Question: I just started experimenting with submitting webforms through mechanize. On <URL>:
'''
<<SNIP>>
<SelectControl(MODS=[*--- none selected ---])>
<IgnoreControl(add_MODS=<None>)>
<SelectControl(MASTER_MODS=[])>
<SelectControl(IT_MODS=[*--- none selected ---])>
<IgnoreControl(remove_IT_MODS=<None>)>
<IgnoreControl(add_IT_MODS=<None>)>
<<SNIP>>
'''
So I want to add to '<SelectControl(MODS=[*--- none selected ---])>' and '<SelectControl(IT_MODS=[*--- none selected ---])>'. However, when I try to add an item directly with
'''
br.form[ 'MODS'] = ['Acetyl (N-term)']
'''
I get 'mechanize._form.ItemNotFoundError: insufficient items with name 'Acetyl (N-term)''
And when I try
'''
br.form[ 'add_MODS'] = 'Acetyl (N-term)'
'''
I get 'ValueError: control 'add_MODS' is ignored, hence read-only'.
How can I add items to 'MODS' and 'IT_MODS'?
---

Code:
'''
from mechanize import Browser, _http
br = Browser()
br.set_handle_robots(False)
br.addheaders = [('User-agent', 'Mozilla/5.0 (X11; U; Linux i686; en-US; rv:1.9.0.1) Gecko/<PHONE> Fedora/3.0.1-1.fc9 Firefox/3.0.1')]
url = "http://www.matrixscience.com/cgi/search_form.pl?FORMVER=2&SEARCH=MIS"
br.select_form( 'mainSearch' )
br.open(url)
print br.form
'''
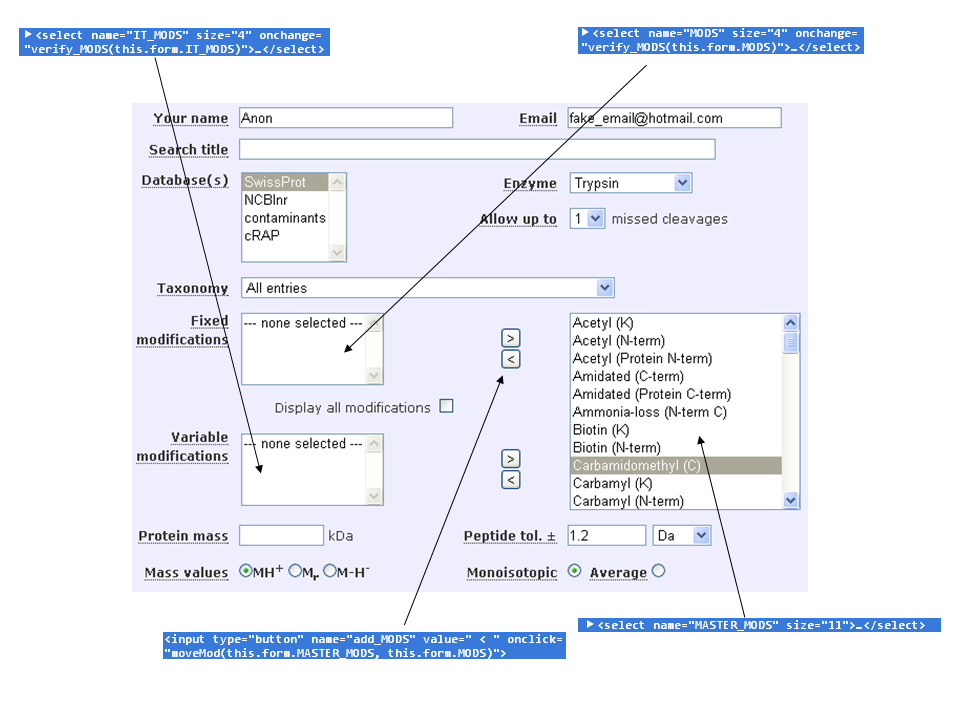
Answer: Try this? Explanation in the comments.
'''
from mechanize import Browser, Item
br = Browser()
br.set_handle_robots(False)
br.addheaders = [('User-agent',
'Mozilla/5.0 (X11; U; Linux i686; en-US; rv:1.9.0.1)'
' Gecko/<PHONE> Fedora/3.0.1-1.fc9 Firefox/3.0.1')]
url = 'http://www.matrixscience.com' '/cgi/search_form.pl?FORMVER=2&SEARCH=MIS'
br.open(url)
br.select_form('mainSearch')
# get the actual control object instead of its contents
mods = br.find_control('MODS')
# add an item
item = Item(mods, {"contents": "Acetyl (N-term)", "value": "Acetyl (N-term)"})
# select it. if you don't, it doesn't appear in the output
# this is probably why MASTER_MODS appears empty
item.selected = True
print br['MODS']
# outputs: ['Acetyl (N-term)']
'''
Assuming this works, I got it from the comments in <URL>:
> To add items to a list container, instantiate an Item with its control
and attributes:
Note that you are responsible for getting the attributes correct here,
and these are not quite identical to the original HTML, due to
defaulting rules and a few special attributes (e.g. Items that represent
OPTIONs have a special "contents" key in their .attrs dict). In future
there will be an explicitly supported way of using the parsing logic to
add items and controls from HTML strings without knowing these details.
'mechanize.Item(cheeses, {"contents": "mascarpone", "value": "mascarpone"})'